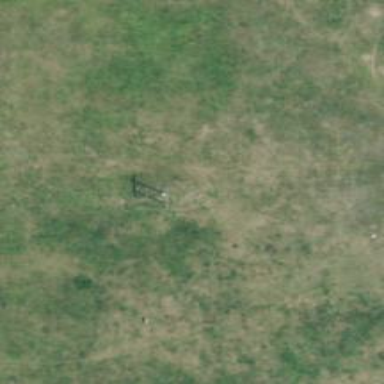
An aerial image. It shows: H-frame power tower with distinctive design.